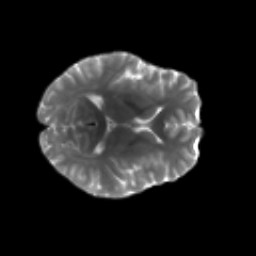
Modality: T2w
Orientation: axial
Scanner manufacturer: siemens
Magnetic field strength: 3 T
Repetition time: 4.16 s
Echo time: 0.0806 s